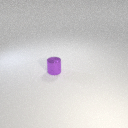
small purple metal cylinder